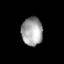
Tissue: lung
Cell type: Epithelial cells
Senescence score: 0.2402
Nuclear area (px): 591
Mean DAPI intensity: 160.308